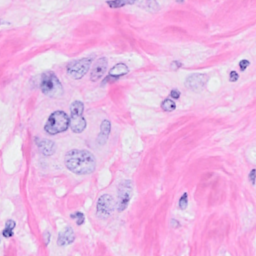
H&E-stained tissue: Breast